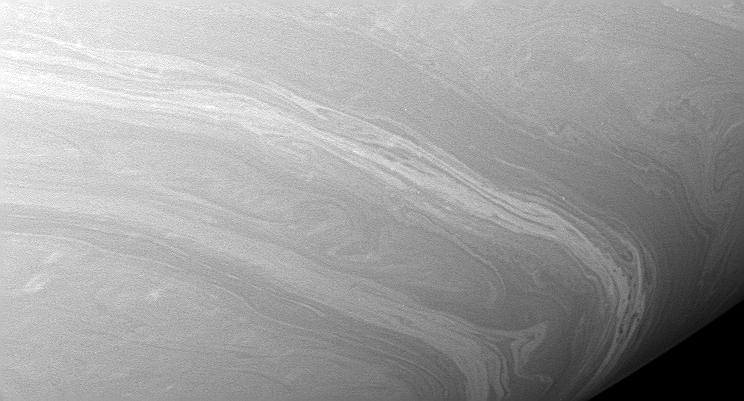
Mesmerizing Meanders Saturn, Cassini-Huygens